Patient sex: M
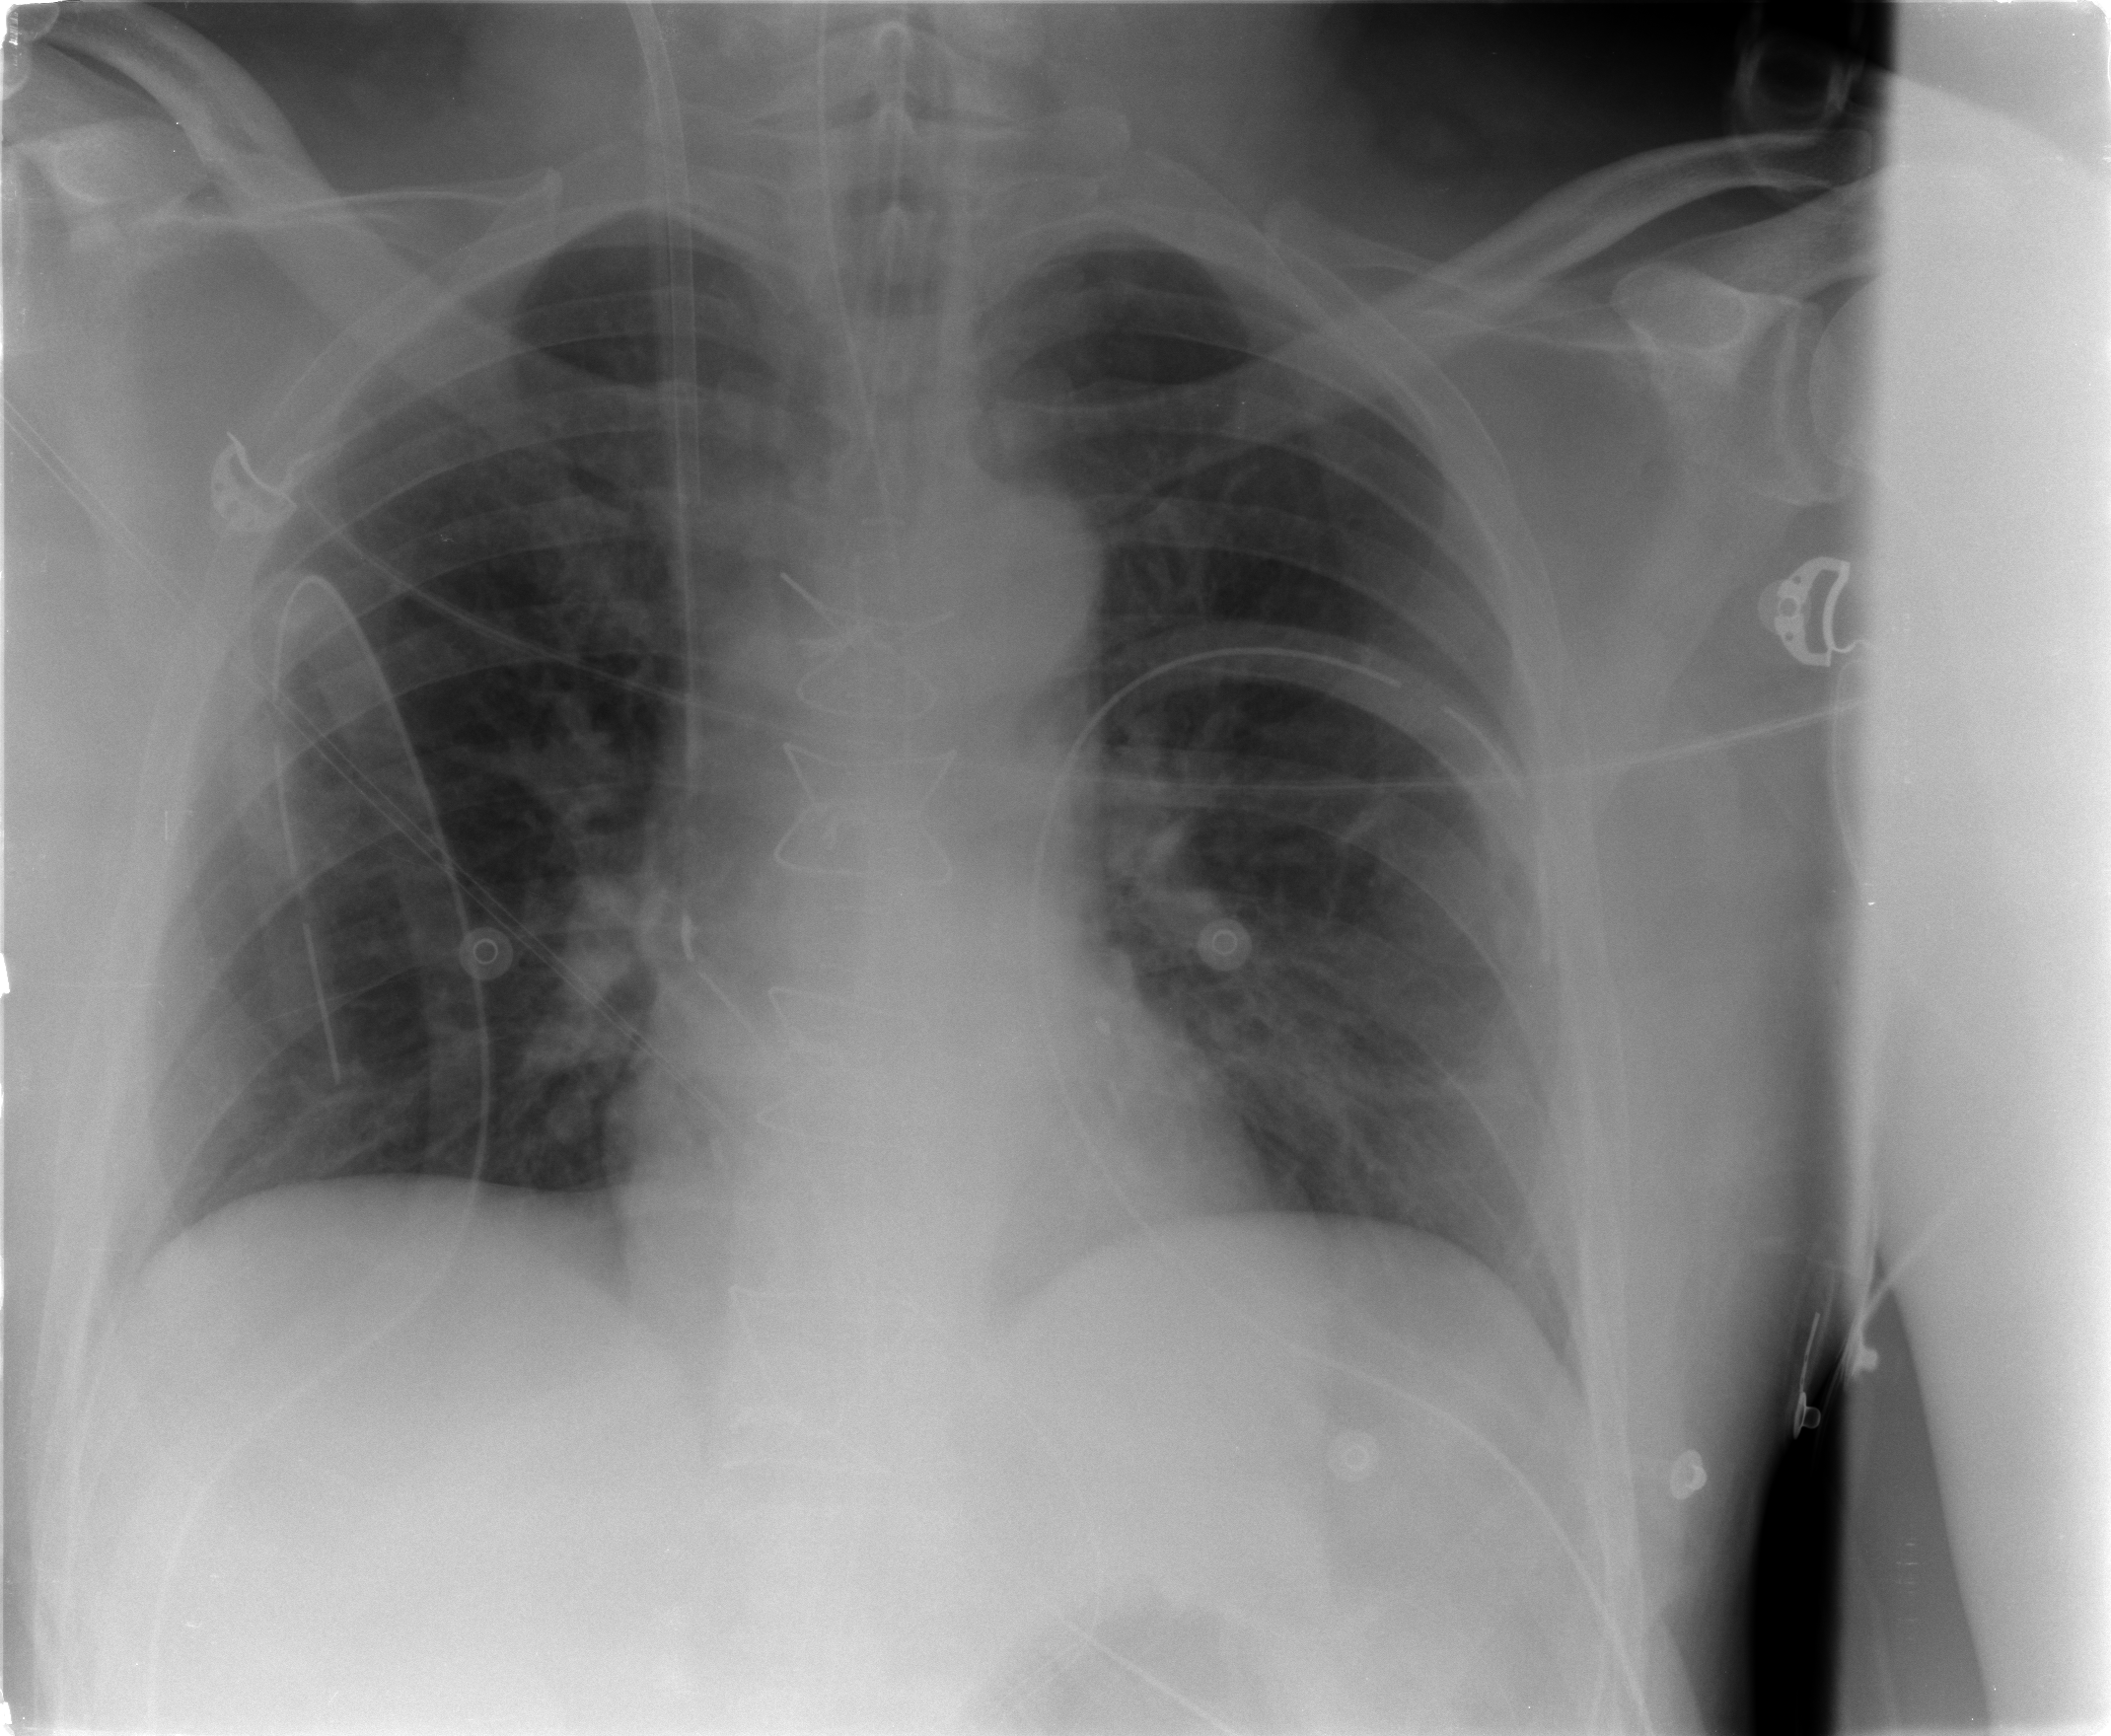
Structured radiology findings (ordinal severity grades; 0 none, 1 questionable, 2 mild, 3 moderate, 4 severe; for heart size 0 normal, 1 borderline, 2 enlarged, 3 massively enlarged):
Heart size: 0
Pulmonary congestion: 2
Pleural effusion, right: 0
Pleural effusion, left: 0
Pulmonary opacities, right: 0
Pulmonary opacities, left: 0
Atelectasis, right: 0
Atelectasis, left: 2